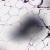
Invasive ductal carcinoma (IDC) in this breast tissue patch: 0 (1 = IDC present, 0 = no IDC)